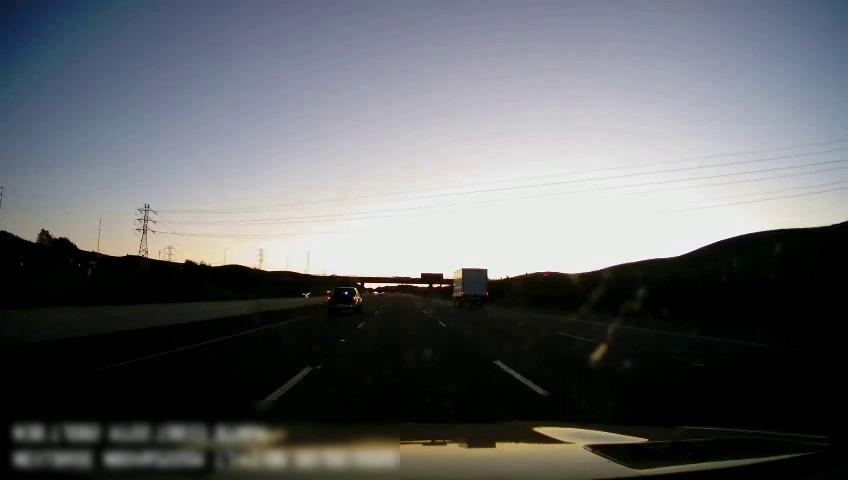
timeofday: Dusk/Dawn/Twilight
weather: Sunny
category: Drivable Space
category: Vehicles | Truck
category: Vehicles | Truck
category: Lanes | Alternate Lane
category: Lanes | Current Lane
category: Lanes | Current Lane
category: Lanes | Alternate Lane
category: Lanes | Alternate Lane
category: Traffic | Signs